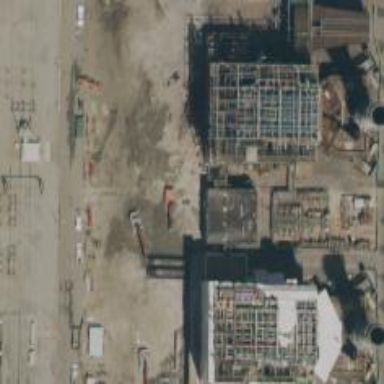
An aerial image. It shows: Steam turbine gas generator.